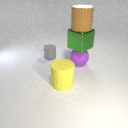
large green metal cube above large purple rubber sphere